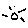
Label: sun